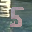
Label: 5